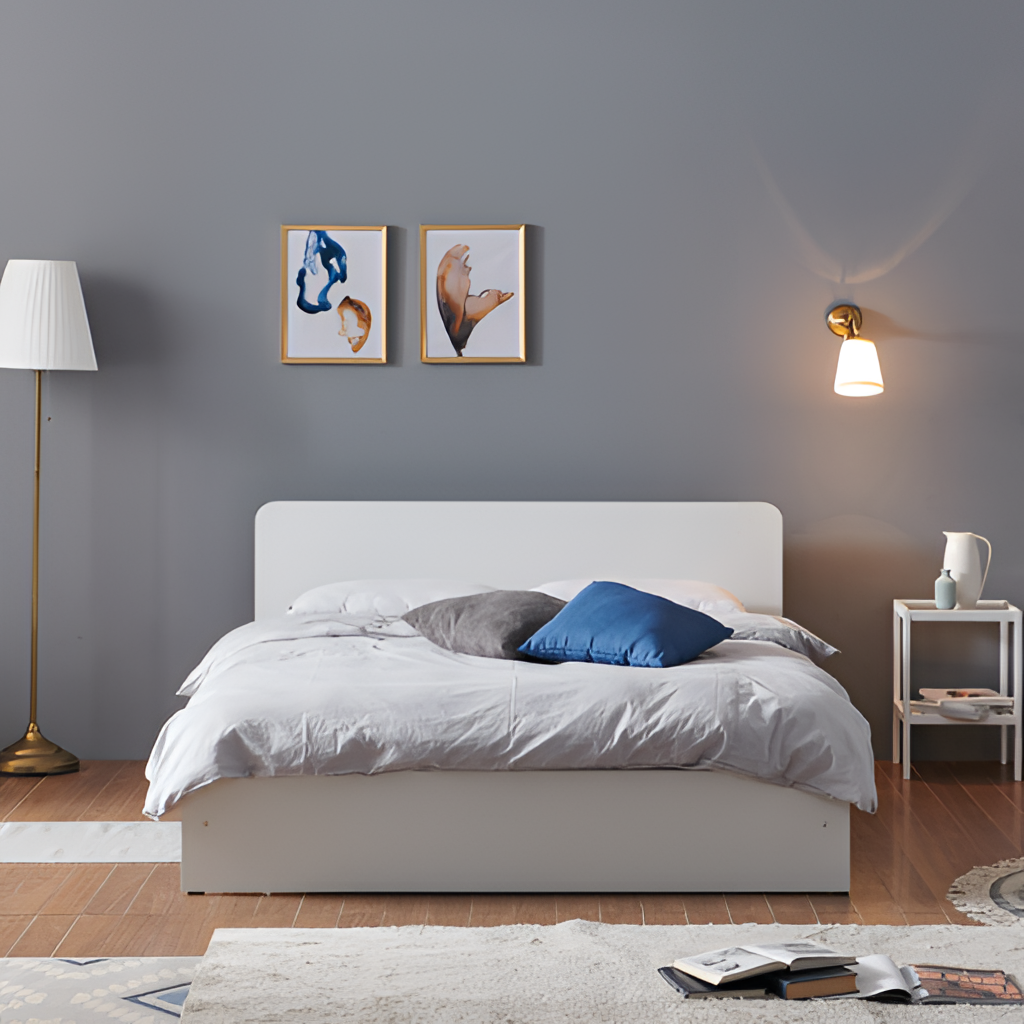
bedroom, wood bed, paint wallpaper, with solid pattern, brown wood flooring, with plank pattern, contemporary